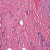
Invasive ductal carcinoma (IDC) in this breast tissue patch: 0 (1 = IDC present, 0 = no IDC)